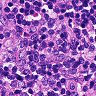
Metastatic tissue present: no